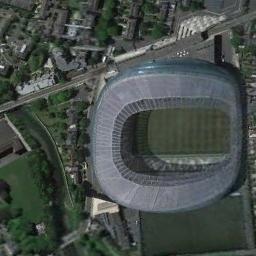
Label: stadium